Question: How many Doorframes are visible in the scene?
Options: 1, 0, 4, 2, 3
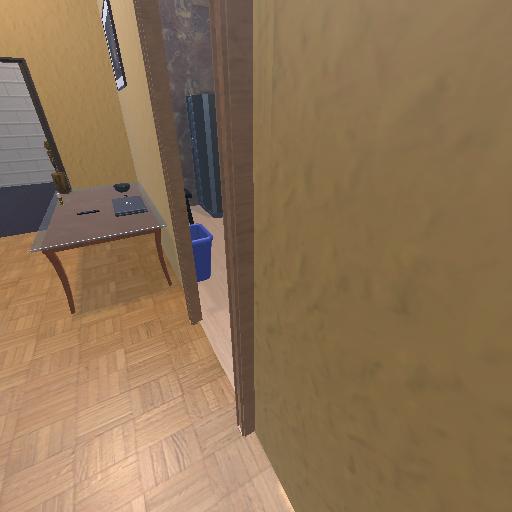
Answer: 1